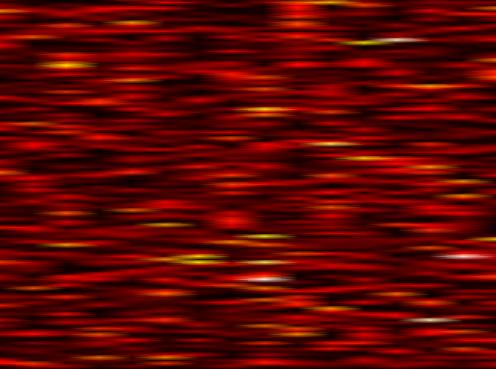
Label: OFDM